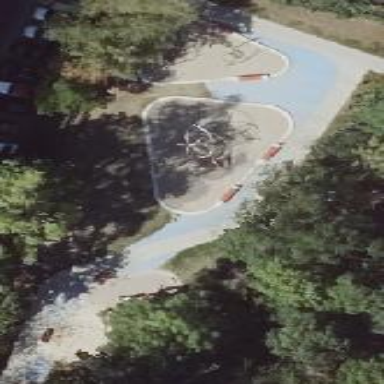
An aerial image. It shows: Playground area for leisure land.